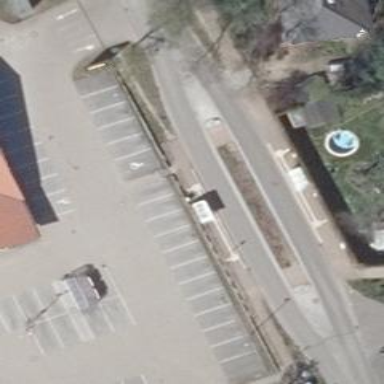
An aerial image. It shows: Public transport stop position.